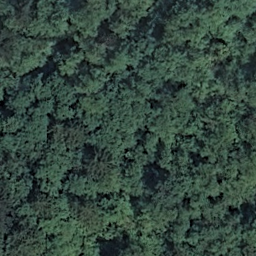
Label: forest